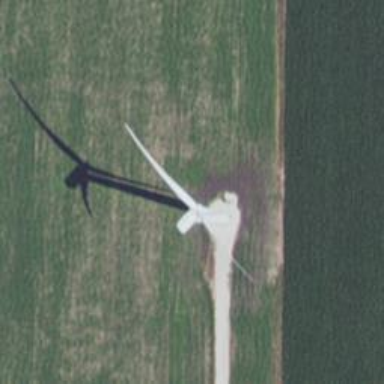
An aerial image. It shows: Wind turbine generator that utilizes wind as its source for generating electricity. It is of the horizontal axis type.